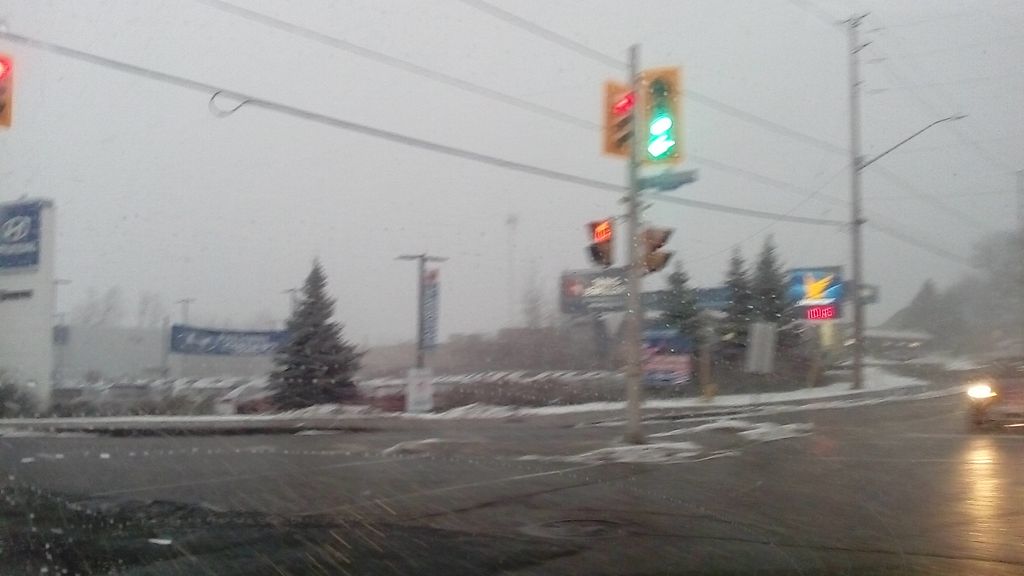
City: ottawa-gatineau